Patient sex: M
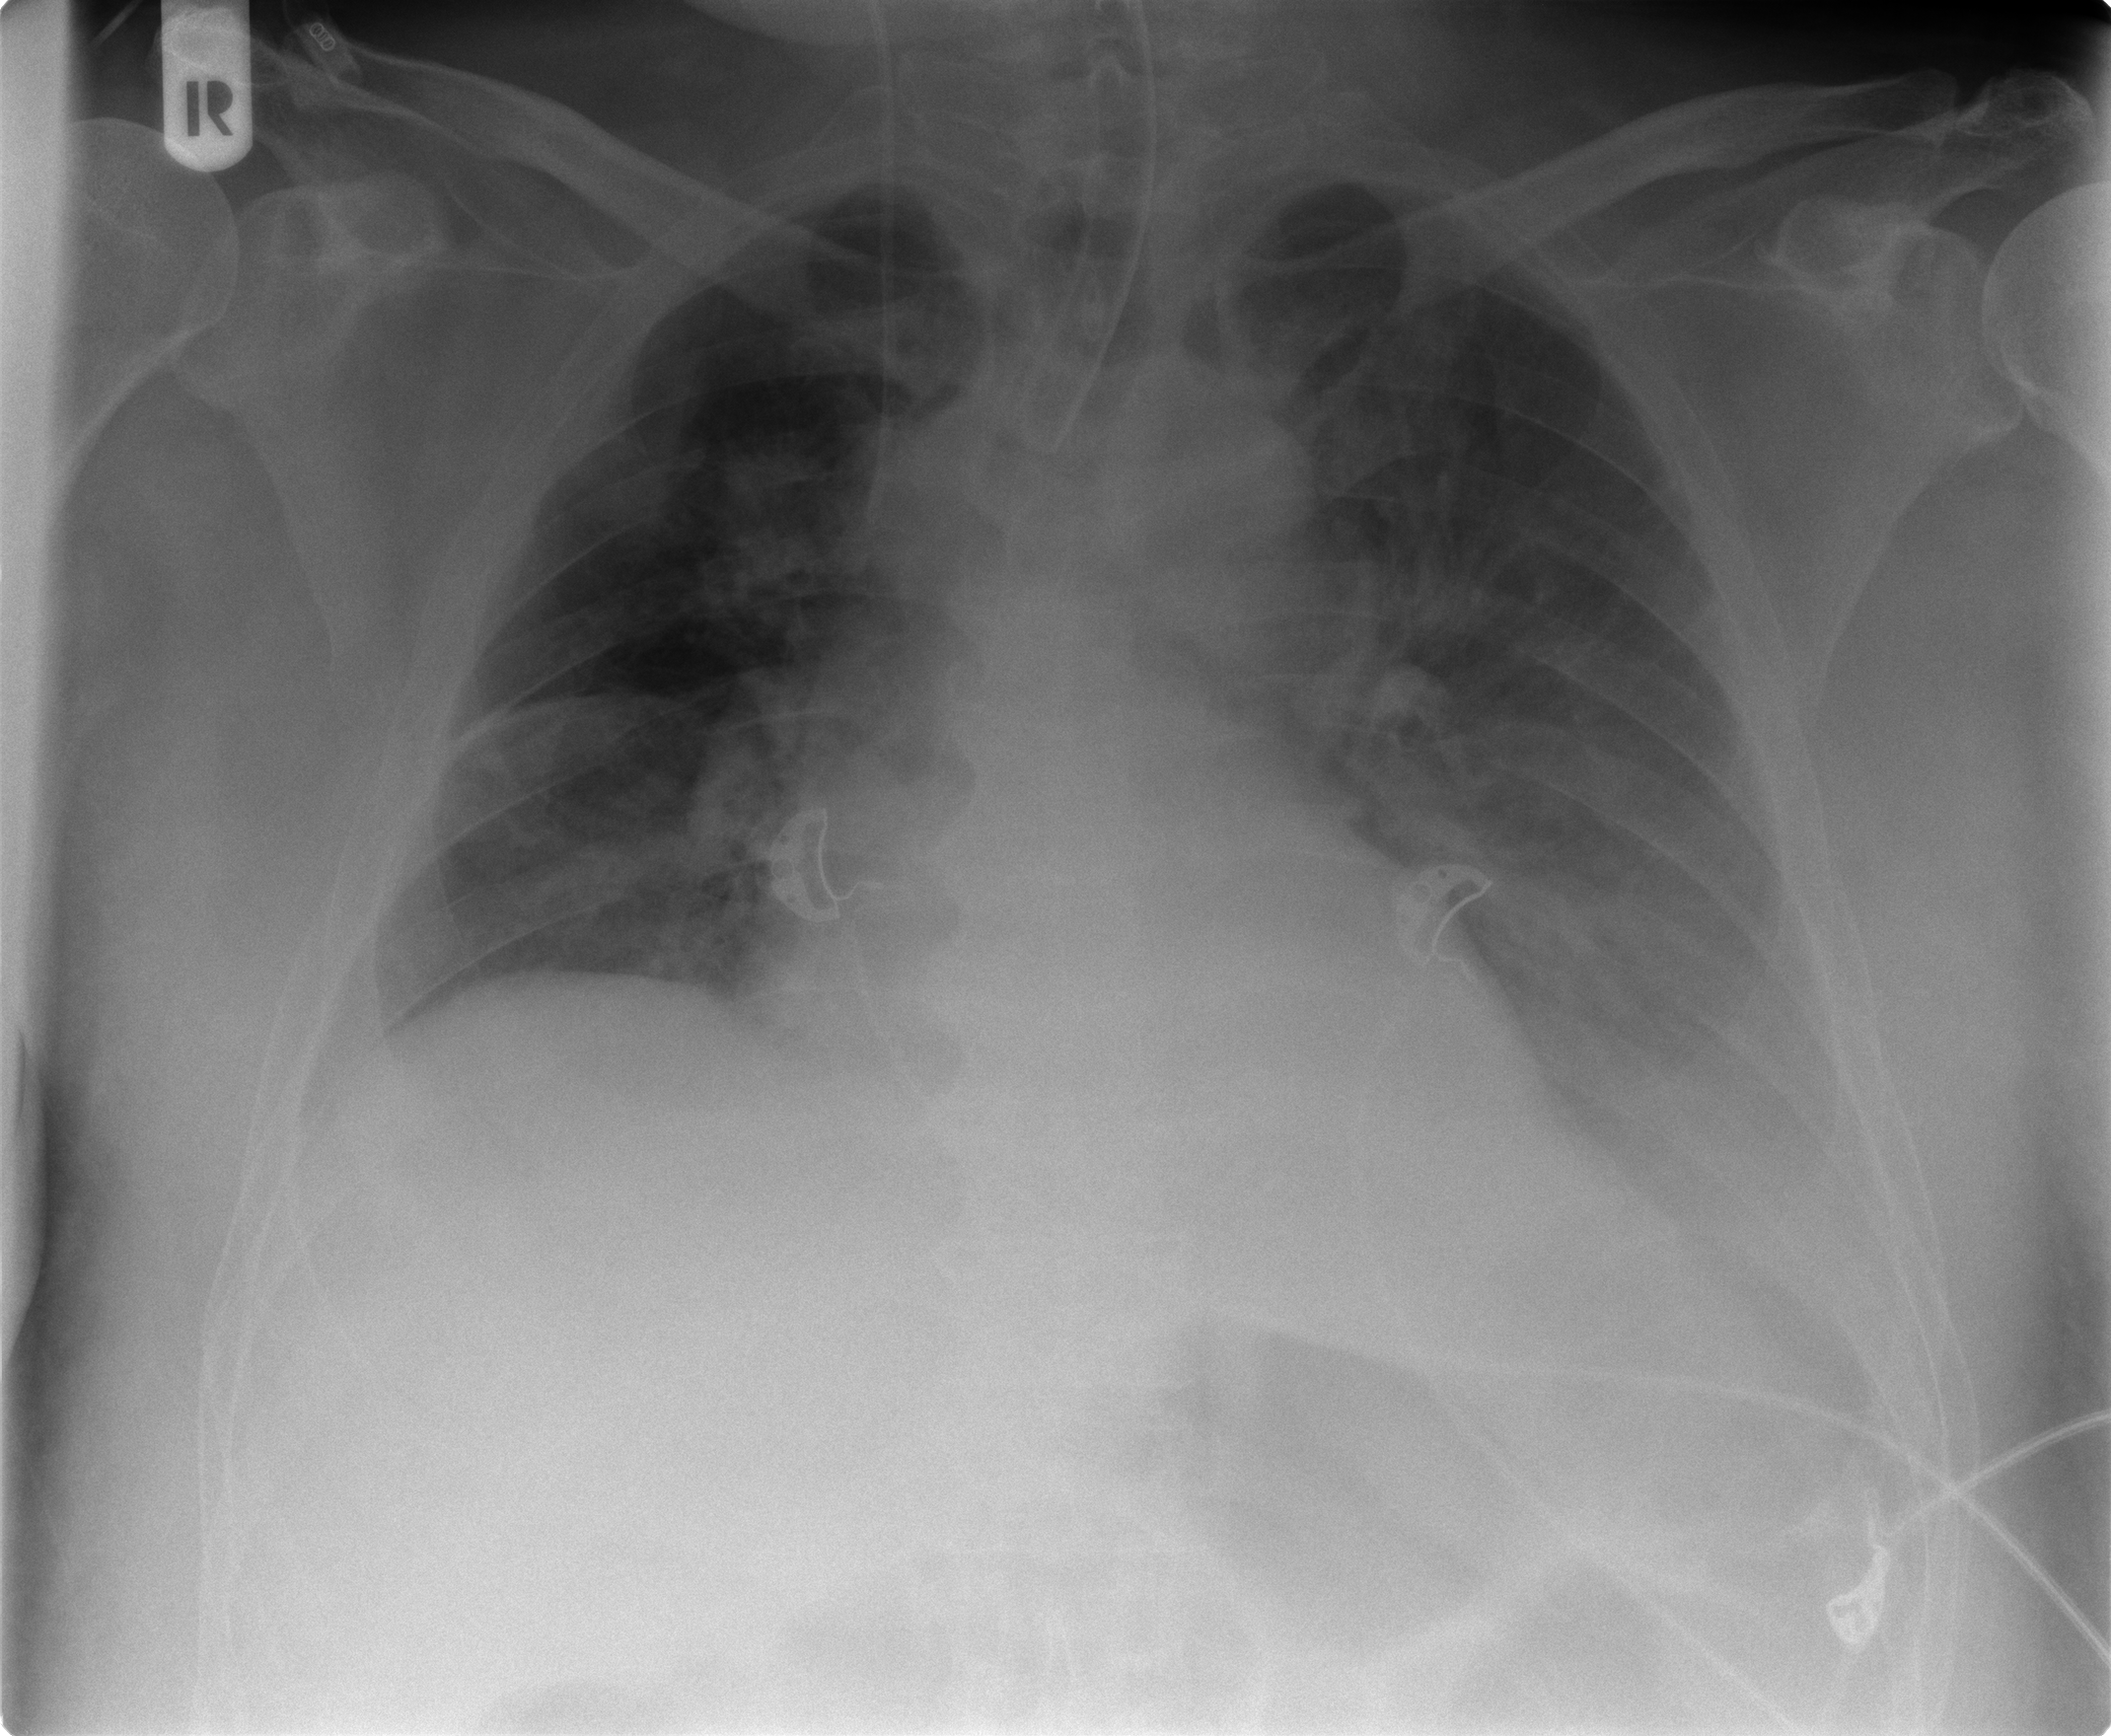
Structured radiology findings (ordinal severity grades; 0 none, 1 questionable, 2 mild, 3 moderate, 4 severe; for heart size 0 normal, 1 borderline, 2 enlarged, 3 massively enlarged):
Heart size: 0
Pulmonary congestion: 1
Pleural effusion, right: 2
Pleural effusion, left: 2
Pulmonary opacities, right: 1
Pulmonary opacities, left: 0
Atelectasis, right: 2
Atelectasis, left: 2